Field crop: maize
Growth stage: 2
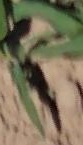
Species: maize